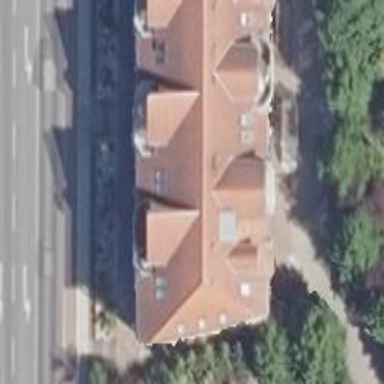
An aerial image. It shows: Image showing building with apartments.